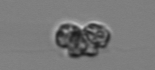
Label: Corymbellus